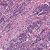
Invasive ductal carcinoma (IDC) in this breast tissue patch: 1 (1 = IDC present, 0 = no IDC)